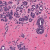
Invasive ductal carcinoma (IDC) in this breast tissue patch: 0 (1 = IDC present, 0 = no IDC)